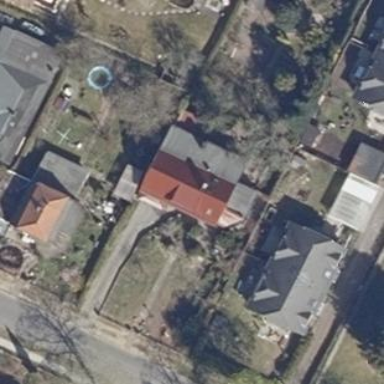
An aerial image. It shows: Simple house.